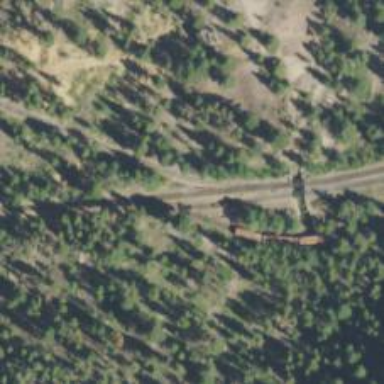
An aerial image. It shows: Preserved historic railway with rails.